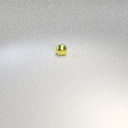
small yellow metal sphere